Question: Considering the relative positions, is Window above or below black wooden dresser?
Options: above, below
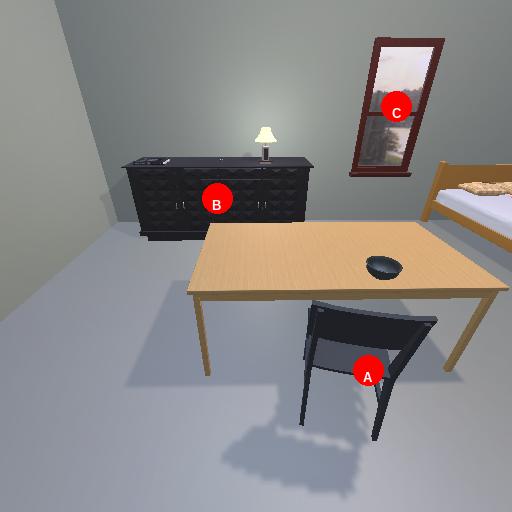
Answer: above